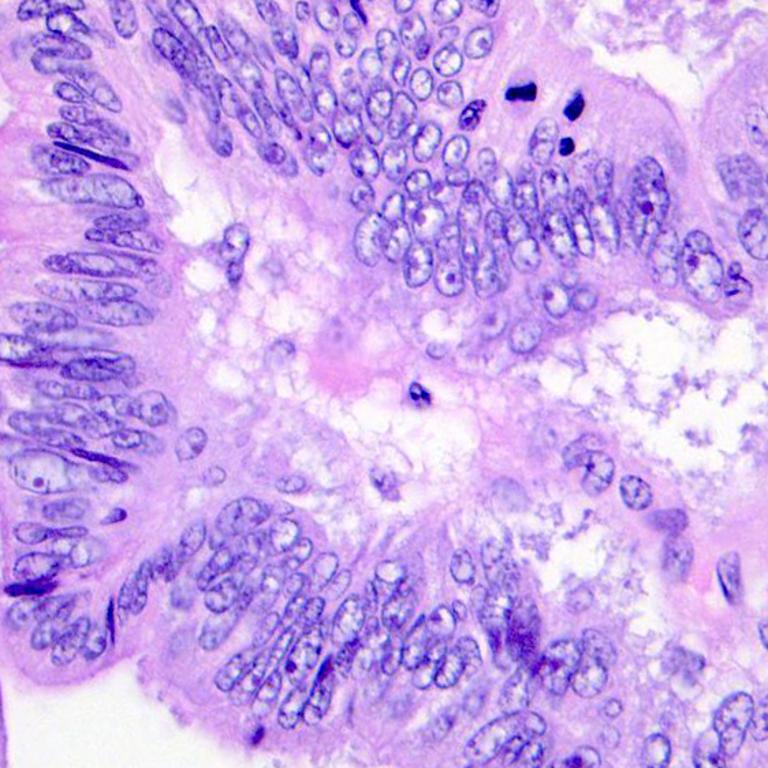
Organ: colon
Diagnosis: adenocarcinomas